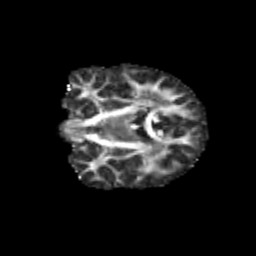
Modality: FA
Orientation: coronal
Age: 10
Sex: male
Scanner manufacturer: siemens
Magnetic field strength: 3 T
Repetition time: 3.8 s
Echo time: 0.07 s